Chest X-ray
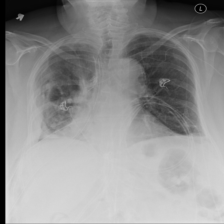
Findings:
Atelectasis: positive
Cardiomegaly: negative
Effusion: negative
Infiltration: negative
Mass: negative
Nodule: negative
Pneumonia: negative
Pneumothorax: positive
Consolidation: negative
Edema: negative
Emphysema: negative
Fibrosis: negative
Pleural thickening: negative
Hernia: negative